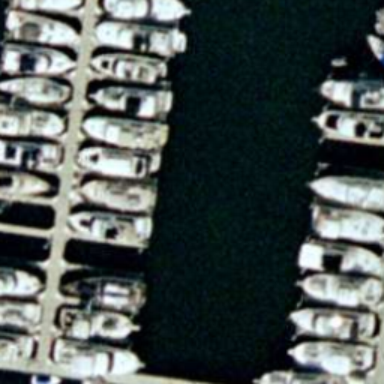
Lots of boats docked at the harbor and the water is black .